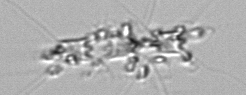
Label: Chaetoceros_didymus_TAG_external_flagellate